【题型】解答题　【知识点】解析几何　【难度】medium
已知双曲线 \( C: x^2 - \frac{y^2}{3} = 1 \)，\( F_1 \)、\( F_2 \) 分别是其左、右焦点，直线 \( l \) 与双曲线 \( C \) 的右支交于 \( A \)、\( B \) 两点。\\
(1) 当直线过点 \( F_2 \)，且 \( |AB| = 6 \) 时，求 \( \triangle ABF_1 \) 的周长；\\
(2) 已知点 \( N(-2, 3) \)，若直线 \( AN \)、\( BN \) 的斜率之和为 0，且 \( \tan \angle ANB = \frac{4}{3} \)，当 \( AN \)、\( BN \) 分别与 \( y \) 轴交于点 \( R \)、\( S \) 时，求 \( \triangle RSN \) 的面积；\\
(3) 已知直线过点 \( F_2 \)，\( P \) 是双曲线 \( C \) 上一点且位于第一象限，且满足 \( \overrightarrow{OQ} = 2\overrightarrow{OP} \) 的点 \( Q \) 在线段 \( AB \) 上，若 \( \overrightarrow{AB} = 2\overrightarrow{QF_2} \)，求点 \( P \) 的坐标。\\

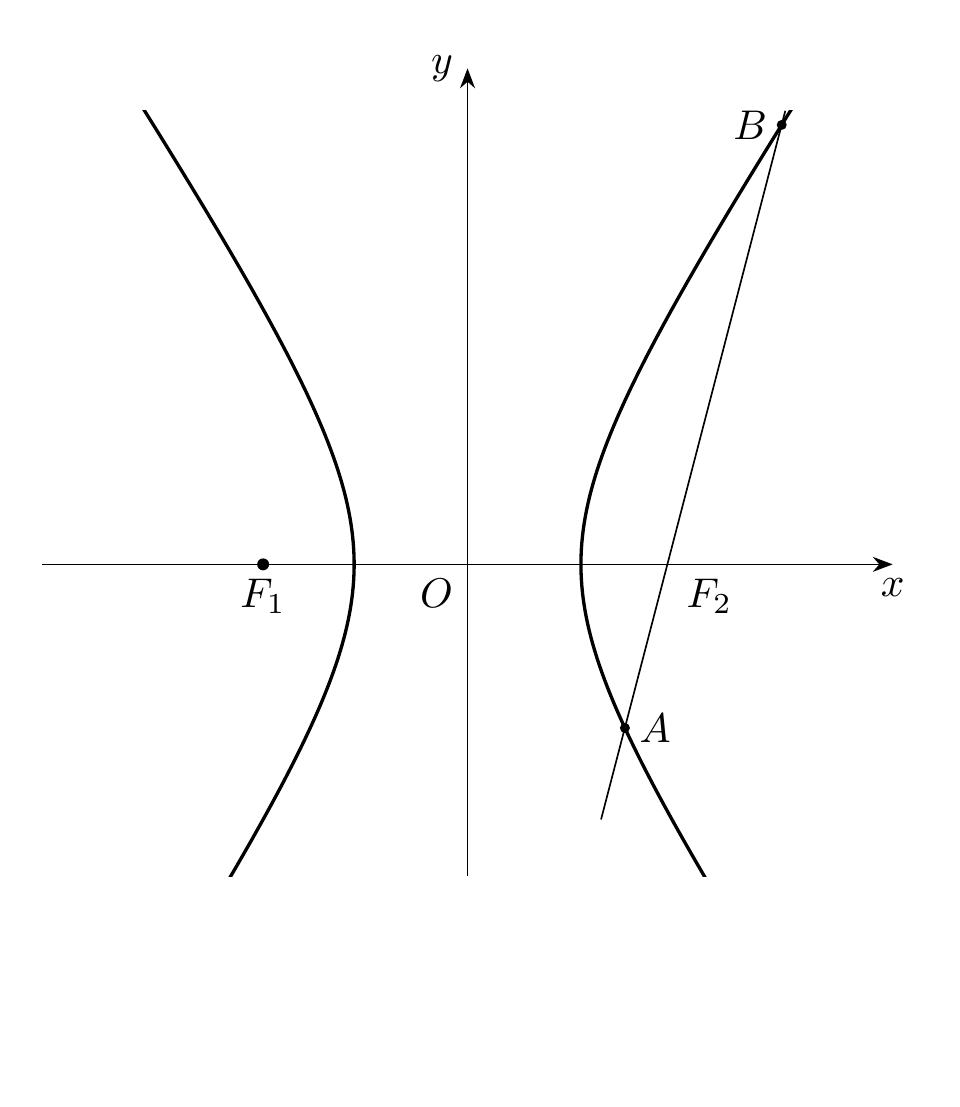
【解答】
【答案】(1)16 (2)2 (3)\( \left( \frac{3}{2}, \frac{\sqrt{15}}{2} \right) \)\\

\noindent
【分析】\\
(1) 由双曲线的定义，根据整体思想，可得答案；\\
(2) 由斜率之和为零，可得倾斜角的大小，从而求得直线方程，利用三角形面积公式，可得答案；\\
(3) 分斜率不存在与不存在两种情况，表示出直线方程，联立双曲线方程，写出韦达定理，结合题意建立方程，可得答案。\\

\noindent
【详解】\\
(1)\\
根据双曲线定义得：\( |AF_1| - |AF_2| = 2 \)，\( |BF_1| - |BF_2| = 2 \)，\\
两式相加得 \( |AF_1| + |BF_1| - (|AF_2| + |BF_2|) = 4 \)，即 \( |AF_1| + |BF_1| - |AB| = 4 \)，\\
由已知 \( |AB| = 6 \) 得 \( |AF_1| + |BF_1| = 10 \)，所以 \( \triangle ABF_1 \) 的周长为 16。\\

\noindent
(2)\\

设直线 \( AN \)、\( BN \) 的倾斜角分别为 \( \alpha \)、\( \beta \)，\\
由已知 \( k_{AN} + k_{BN} = 0 \) 得 \( \alpha + \beta = \pi \)，不妨设 \( 0 < \alpha < \frac{\pi}{2} < \beta < \pi \)，则 \( \angle ANB = 2\alpha \)，\\
则 \( \tan \angle ANB = \tan 2\alpha = \frac{4}{3} \) 可求得 \( \tan \alpha = \frac{1}{2} \) 或 \( -2 \)（舍），\( \tan \beta = -\frac{1}{2} \)，\\
所以直线 \( AN \): \( y - 3 = \frac{1}{2}(x + 2) \) 解得 \( R(0, 4) \)，\\
直线 \( BN \): \( y - 3 = -\frac{1}{2}(x + 2) \) 解得 \( S(0, 2) \)，\\
所以 \( \triangle RSN \) 的面积为 \( \frac{1}{2}|RS| \cdot |x_N| = \frac{1}{2} \times 2 \times 2 = 2 \)。\\

\noindent
(3)\\
设 \( P(x_0, y_0) \)，（\( x_0 > 0, y_0 > 0 \)），由 \( \overrightarrow{OQ} = 2\overrightarrow{OP} \) 知 \( Q(2x_0, 2y_0) \)，\\
若直线斜率不存在，则此 \( x = 2 \)，此时 \( P(1, 0) \)，\( Q(2, 0) \) 与点 \( F_2(2, 0) \) 重合，不符题意，舍去；\\
设直线 \( l \) 方程为：\( y = k(x - 2) \)，\\
与双曲线 \( C: x^2 - \frac{y^2}{3} = 1 \) 联立化简得 \( (k^2 - 3)x^2 - 4k^2x + 4k^2 + 3 = 0 \)，\\
\( k^2 - 3 \neq 0, \Delta > 0 \) 显然成立，设交点 \( A(x_1, y_1) \)、\( B(x_2, y_2) \)，\\

由韦达定理：\( x_1 + x_2 = \frac{4k^2}{k^2 - 3} \)，\( x_1x_2 = \frac{4k^2 + 3}{k^2 - 3} \)，\\
由 \( \overrightarrow{AB} = 2\overrightarrow{QF_2} \) 得 \( (x_2 - x_1, y_2 - y_1) = 2(2 - 2x_0, -2y_0) \)，\\
从而 \( x_2 - x_1 = 2(2 - 2x_0) \)，即 \( (x_1 - x_2)^2 = 16(x_0 - 1)^2 \)，\\
将韦达定理代入 \( \left( \frac{4k^2}{k^2 - 3} \right)^2 - 4 \times \frac{4k^2 + 3}{k^2 - 3} = 16(x_0 - 1)^2 \)，\\
化简得 \( 9(k^2 + 1) = 4(x_0 - 1)^2(k^2 - 3)^2 \)（※），\\
因为 \( k = k_{QF_2} = \frac{2y_0}{2x_0 - 2} = \frac{y_0}{x_0 - 1} \)，即 \( y_0 = k(x_0 - 1) \)，\\
由已知 \( P(x_0, y_0) \) 在双曲线上，得 \( 3x_0^2 - y_0^2 = 3 \)，\\
从而 \( 3x_0^2 - (k(x_0 - 1))^2 = 3 \) 得 \( k^2 = \frac{3x_0^2 - 3}{(x_0 - 1)^2} = \frac{3(x_0 + 1)}{x_0 - 1} \) 代入（※）式，\\
\( 9\left( \frac{3x_0 + 3}{x_0 - 1} + 1 \right) = 4(x_0 - 1)^2\left( \frac{3x_0 + 3}{x_0 - 1} - 3 \right)^2 \)，\\
化简得 \( 9\frac{4x_0 + 2}{x_0 - 1} = 4(x_0 - 1)^2\left( \frac{6}{x_0 - 1} \right)^2 \)，即 \( 9\frac{4x_0 + 2}{x_0 - 1} = 4 \times 36 \)，\\
解得 \( x_0 = \frac{3}{2} \)，则点 \( P \) 的坐标为 \( \left( \frac{3}{2}, \frac{\sqrt{15}}{2} \right) \)。\\
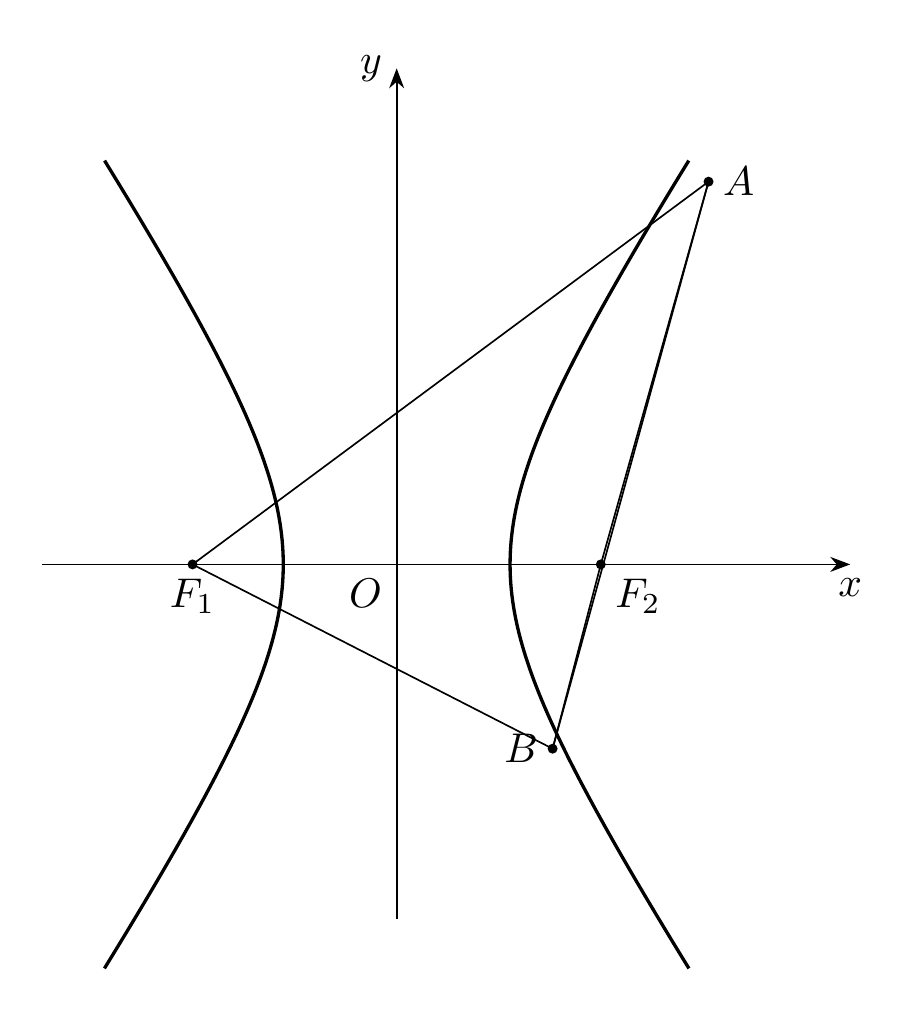
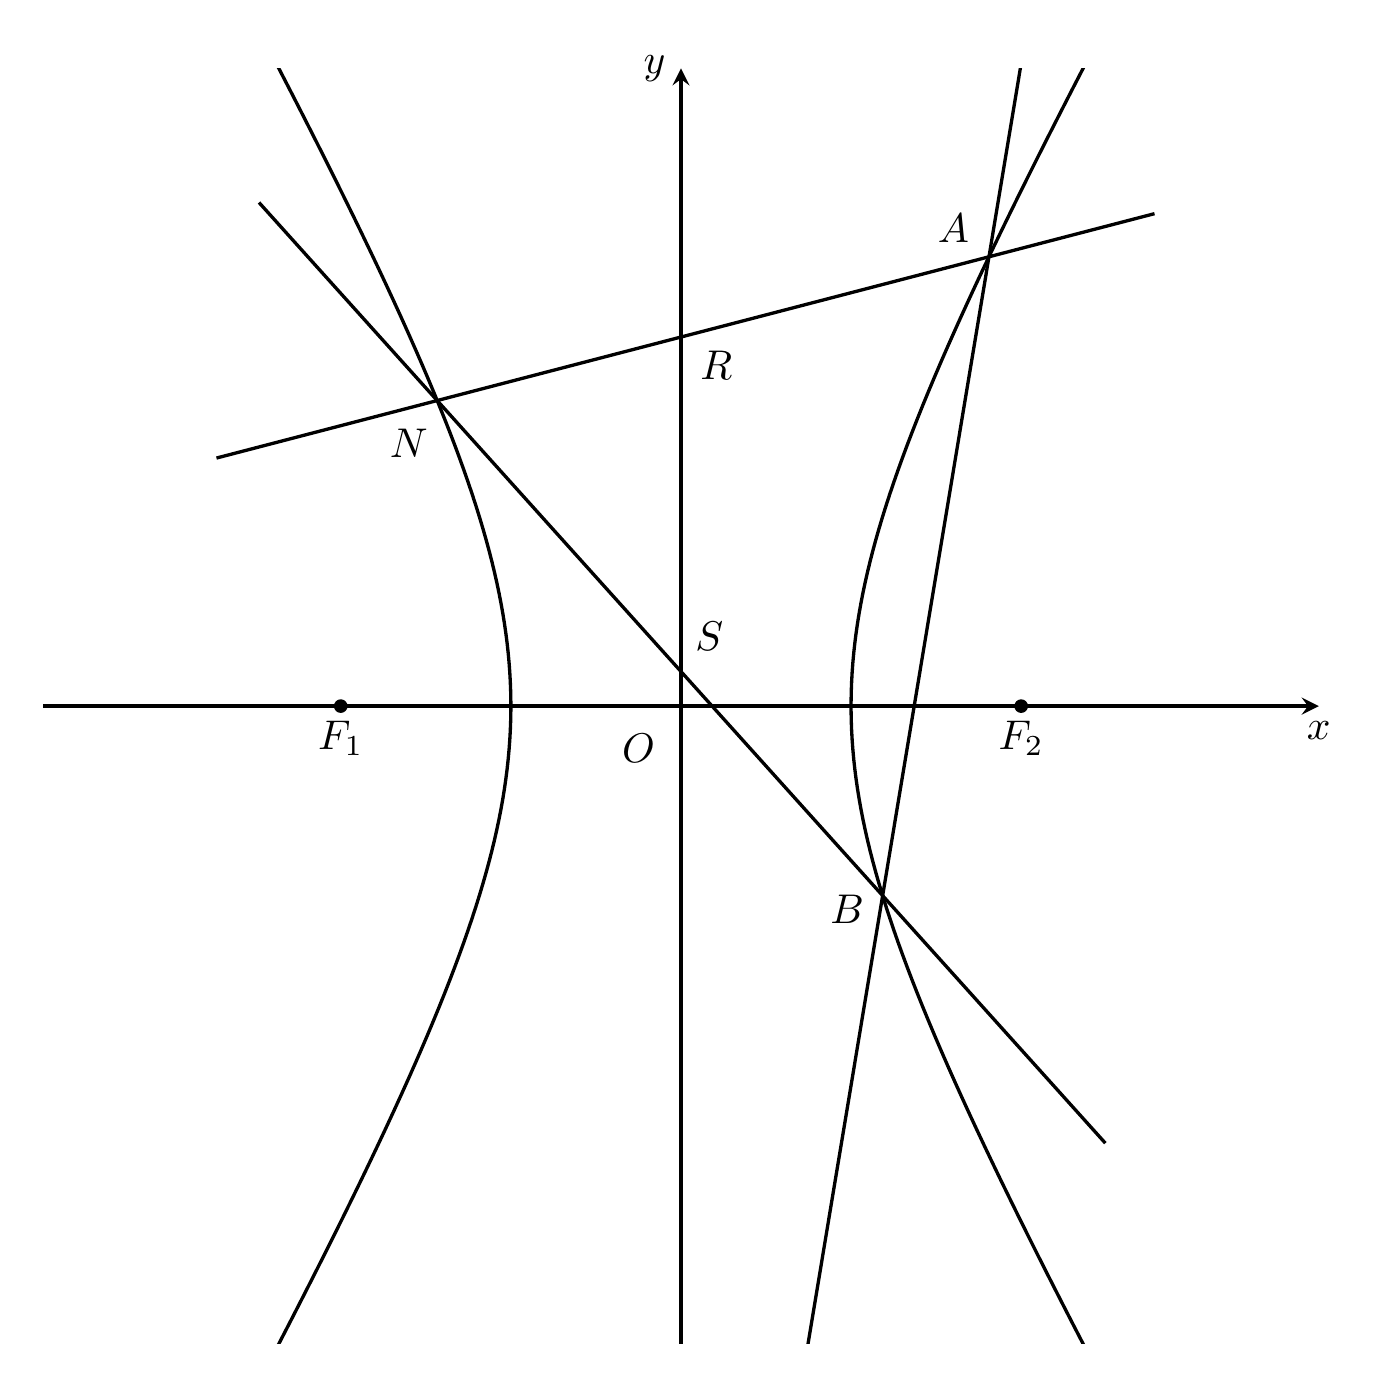